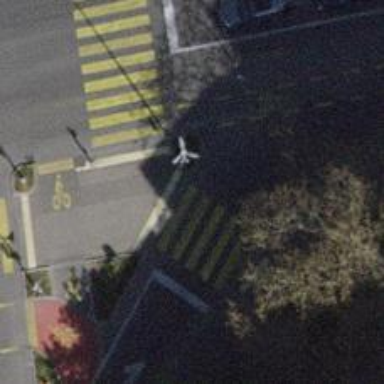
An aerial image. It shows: Road crossing with traffic signals.